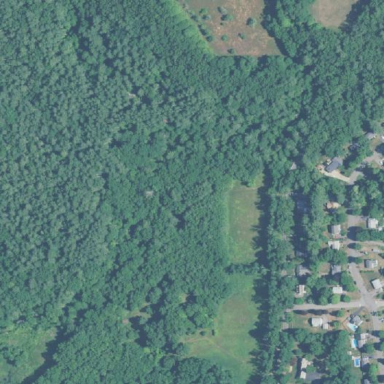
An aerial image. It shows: Mixed woodland with variety of leaf types and cycles.